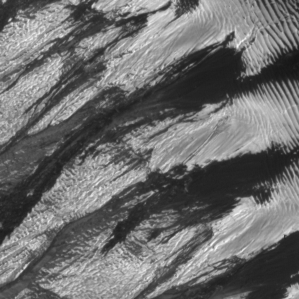
Label: frost